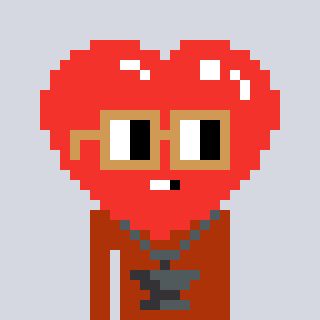
a pixel art character with square brown glasses, a heart-shaped head and a hotbrown-colored body on a cool background